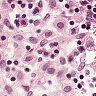
Metastatic tissue present: no